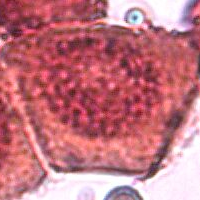
Label: prophase